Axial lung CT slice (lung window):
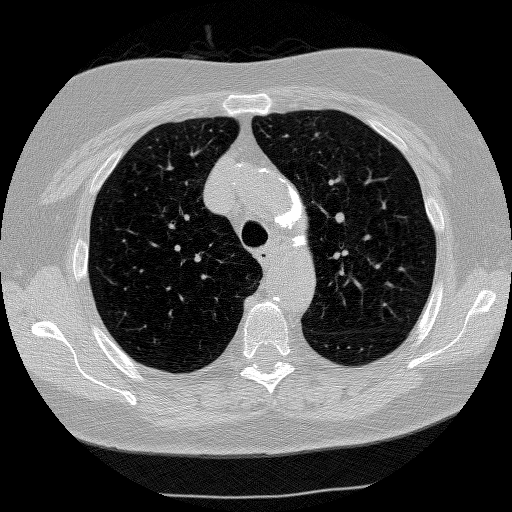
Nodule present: no